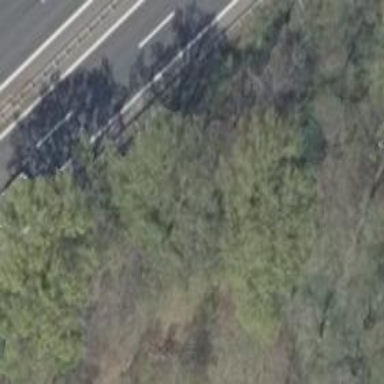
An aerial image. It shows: Row of mixed leaf trees.